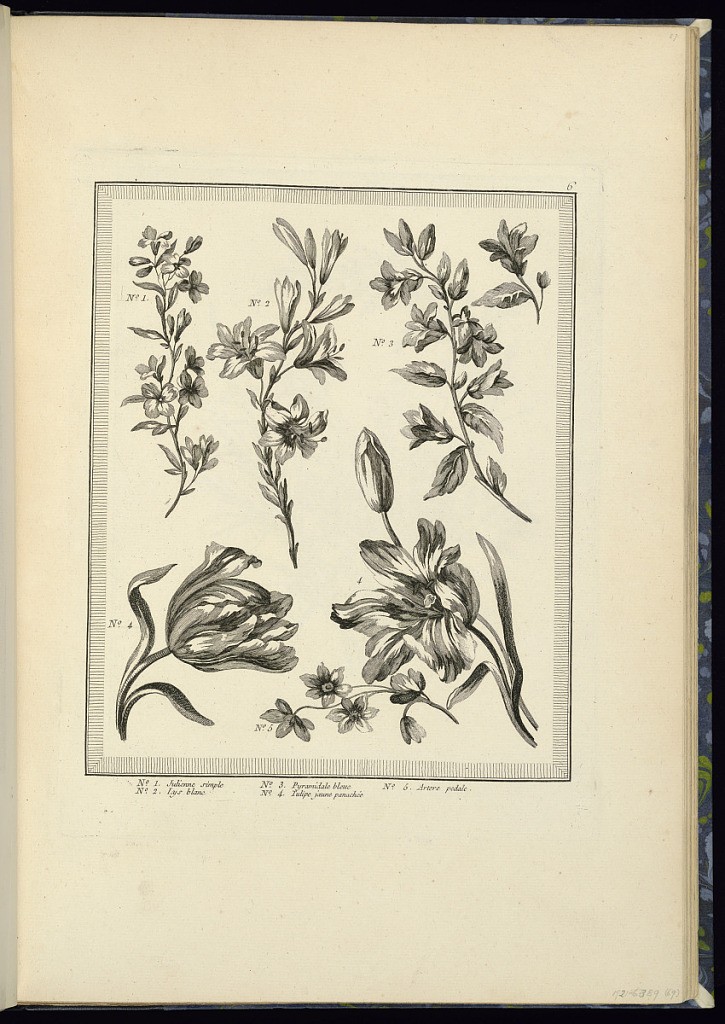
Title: Designs for Flowers: Single Julienne, Pyramidal Bellflower, Artere Petal, White Lily, Yellow Tulip
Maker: Pierre Ranson, French, 1736–1786
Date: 1778
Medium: Etching on laid paper
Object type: Print
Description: Designs for flowers with their leaves, numbered with a legend below: single julienne, pyramidal bellflower, artere? petal, white lily, and yellow tulip. The plate is numbered.